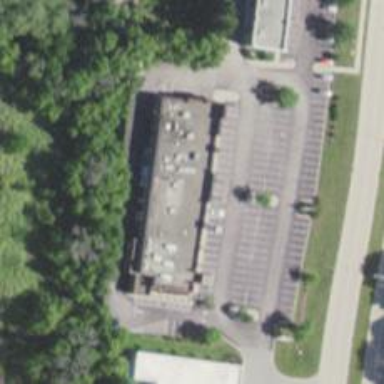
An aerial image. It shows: Healthcare clinic.